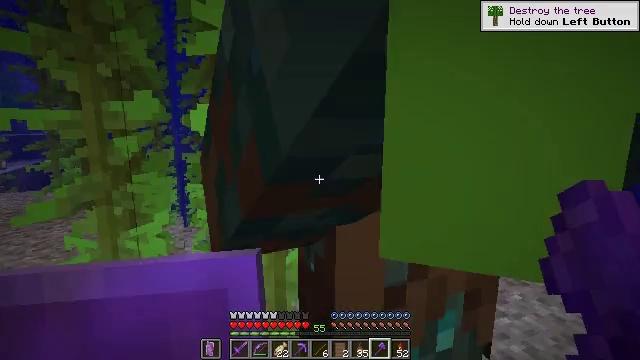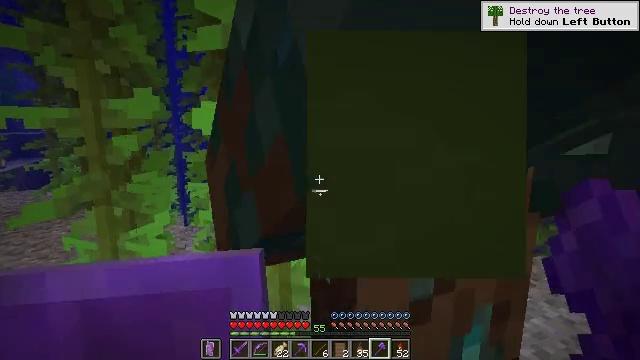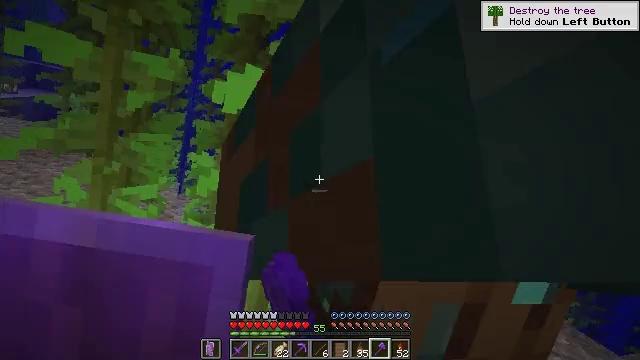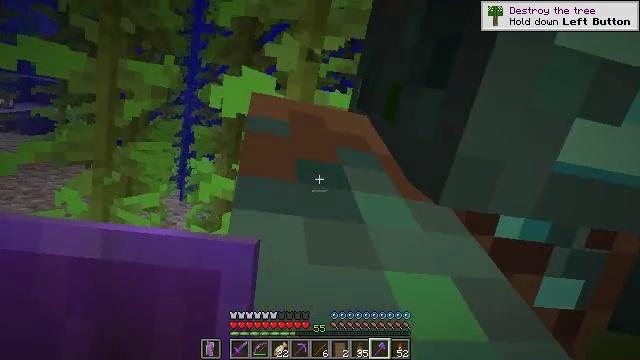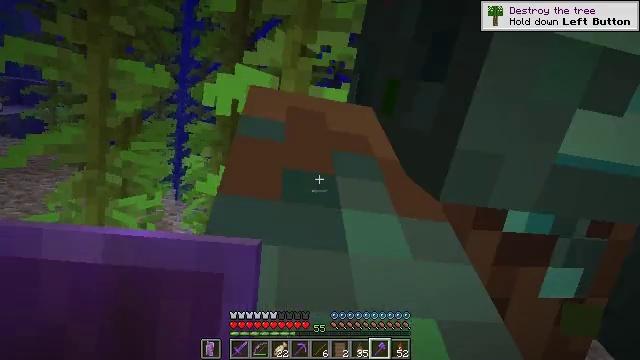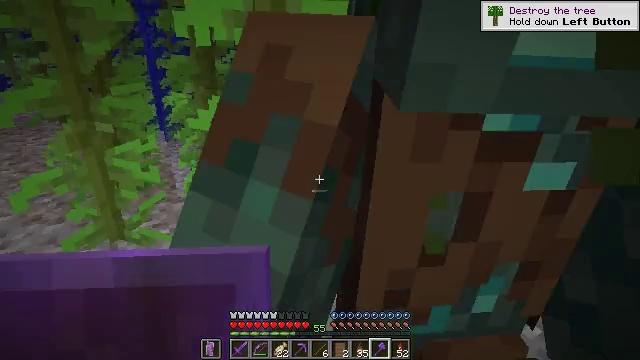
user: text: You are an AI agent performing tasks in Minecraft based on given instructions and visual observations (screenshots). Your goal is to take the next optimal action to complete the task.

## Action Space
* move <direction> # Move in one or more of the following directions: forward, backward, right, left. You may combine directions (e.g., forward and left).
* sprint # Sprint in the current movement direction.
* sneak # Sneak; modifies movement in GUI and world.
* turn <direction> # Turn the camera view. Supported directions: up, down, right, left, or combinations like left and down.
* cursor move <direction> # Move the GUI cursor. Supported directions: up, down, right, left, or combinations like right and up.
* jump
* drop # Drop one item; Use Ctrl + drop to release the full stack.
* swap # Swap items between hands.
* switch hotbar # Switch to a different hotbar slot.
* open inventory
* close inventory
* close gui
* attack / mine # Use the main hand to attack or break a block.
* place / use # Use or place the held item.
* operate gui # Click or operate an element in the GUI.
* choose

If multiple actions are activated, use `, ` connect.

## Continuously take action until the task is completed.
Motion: motion action
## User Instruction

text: Gather kelp plant by attacking it underwater.
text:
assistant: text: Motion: attack / mine
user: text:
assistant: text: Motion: attack / mine
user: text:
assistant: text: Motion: attack / mine
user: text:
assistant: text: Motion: attack / mine
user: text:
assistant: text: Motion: move back, turn right and down
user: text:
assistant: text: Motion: no_op